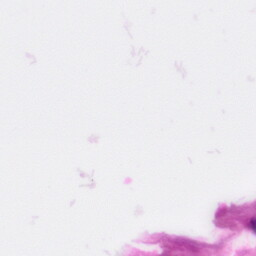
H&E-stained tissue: Pancreatic